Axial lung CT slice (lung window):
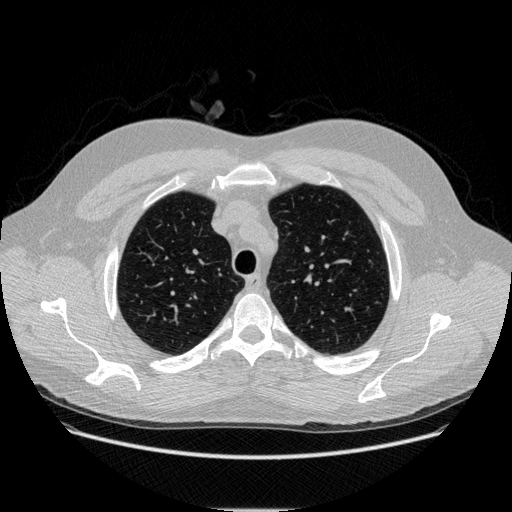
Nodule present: no